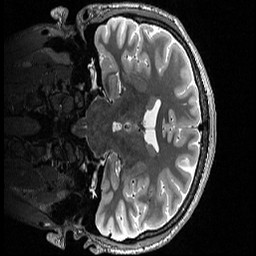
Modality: T2w
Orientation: coronal
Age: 29
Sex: male
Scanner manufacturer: siemens
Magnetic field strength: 3 T
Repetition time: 3.2 s
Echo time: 0.566 s